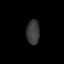
Tissue: skin
Cell type: Epithelial cells
Senescence score: 0.2786
Nuclear area (px): 313
Mean DAPI intensity: 59.591